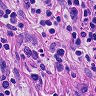
Metastatic tissue present: no